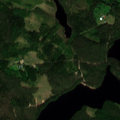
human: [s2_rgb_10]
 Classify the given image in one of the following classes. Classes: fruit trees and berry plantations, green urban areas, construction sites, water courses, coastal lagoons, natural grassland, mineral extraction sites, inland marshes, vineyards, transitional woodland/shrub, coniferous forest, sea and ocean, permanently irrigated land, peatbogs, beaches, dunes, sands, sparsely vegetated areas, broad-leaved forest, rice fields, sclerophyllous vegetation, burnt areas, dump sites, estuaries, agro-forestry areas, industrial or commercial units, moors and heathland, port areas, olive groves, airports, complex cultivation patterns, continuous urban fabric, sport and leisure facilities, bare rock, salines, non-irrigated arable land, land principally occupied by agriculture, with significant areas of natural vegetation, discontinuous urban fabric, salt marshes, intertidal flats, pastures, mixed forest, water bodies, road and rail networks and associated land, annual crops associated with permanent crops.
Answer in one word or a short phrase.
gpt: broad-leaved forest, coniferous forest, mixed forest, transitional woodland/shrub, water bodies